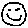
Label: smiley face